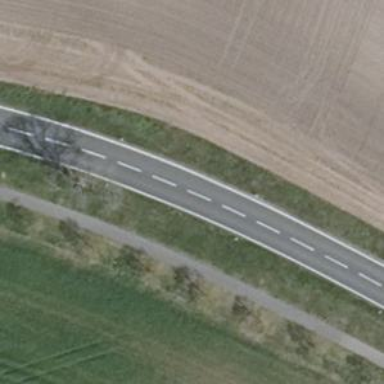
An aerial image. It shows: Asphalt road classified as primary highway.